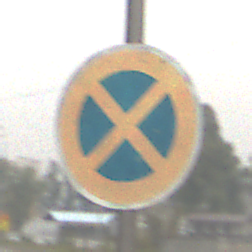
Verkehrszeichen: AbsolutesHalteverbot
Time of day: MorningAfternoon
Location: Outdoor (Suburban)
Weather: Overcast
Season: NotSpecified
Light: Natural